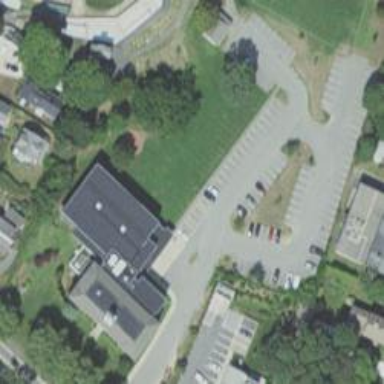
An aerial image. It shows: Parking space is available.